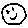
Label: smiley face